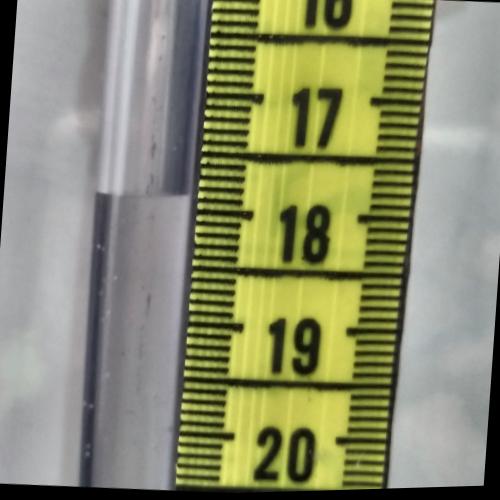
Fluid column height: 17.9 cm